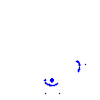
Particle: proton